Question: I'm not sure why I'm getting an error on the following snippet (adapted from <URL>:
'''
var funcs = {};
for (var i = 0; i < 3; i++) { // let's create 3 functions
funcs[i] = (function(n) { // and store them in funcs
console.log("My value: " + n); // each should log its value.
})(i);
}
for (var j = 0; j < 3; j++) {
funcs[j](); // and now let's run each one to see
}
'''
It seems like this should run ok; I know this is just something I don't fully get.
Here is the errror I get:

thx for any help
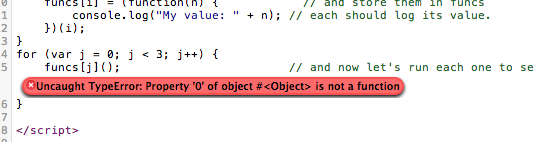
Answer: You need to return a function, rather than a result of the function. Try:
'''
funcs[i] = (function(n) {
return function() {
console.log("My value: " + n);
}
})(i);
'''
Example:
'''
> var funcs = {};
for (var i = 0; i < 3; i++) {
funcs[i] = (function(n) {
return function() {console.log("My value: " + n);}
})(i);
}
for (var j = 0; j < 3; j++) {
funcs[j]();
}
My value: 0
My value: 1
My value: 2
'''